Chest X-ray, PA view. Patient: 53 years old, sex F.
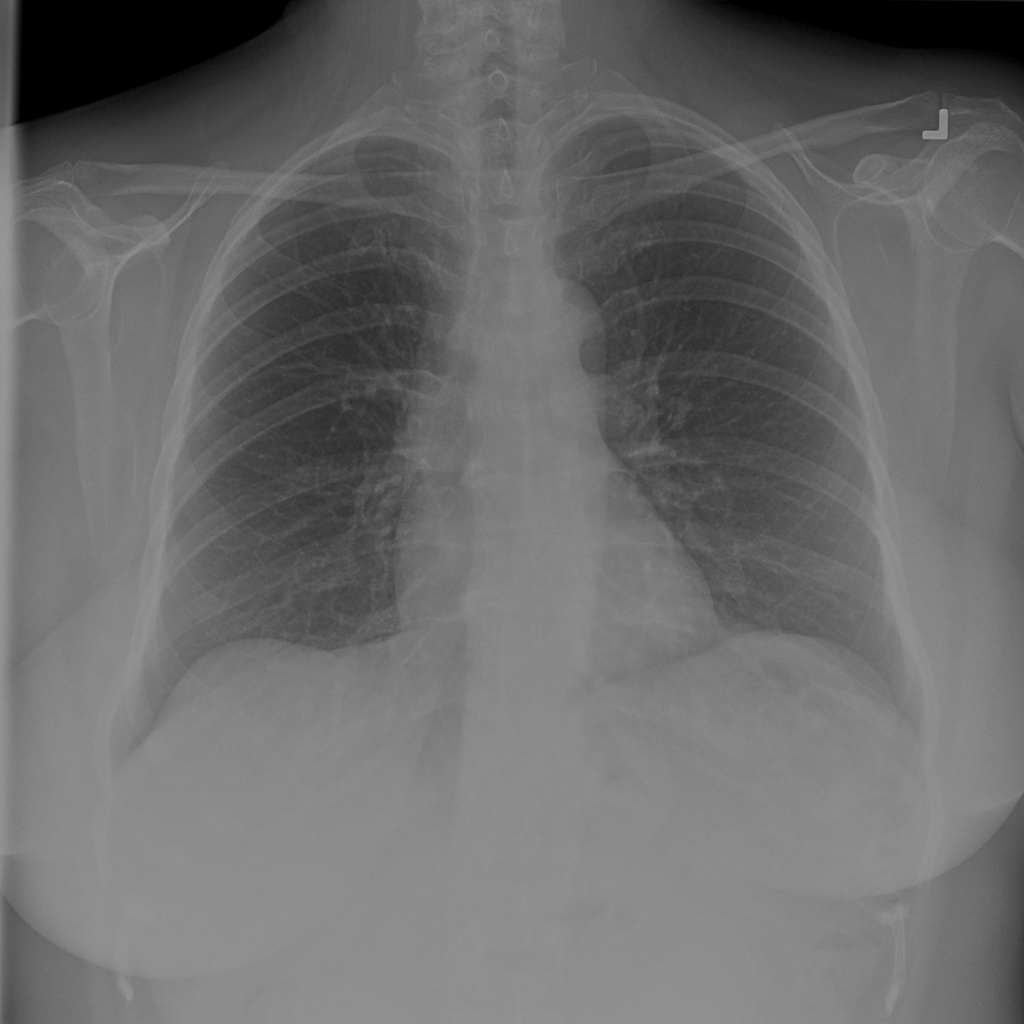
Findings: No Finding